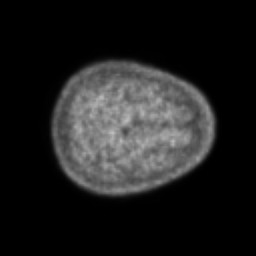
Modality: PET
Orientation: axial
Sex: male
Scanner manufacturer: ge